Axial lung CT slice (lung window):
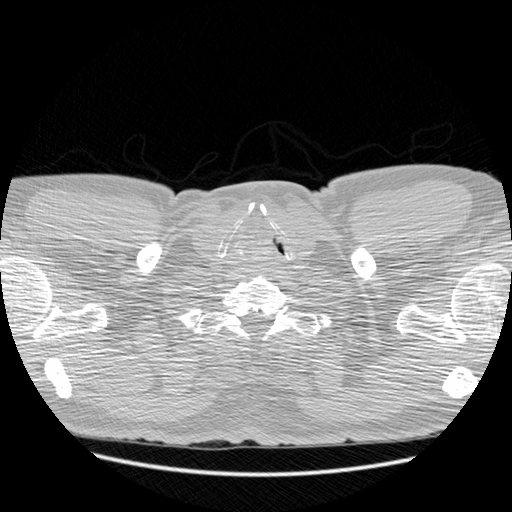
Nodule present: no